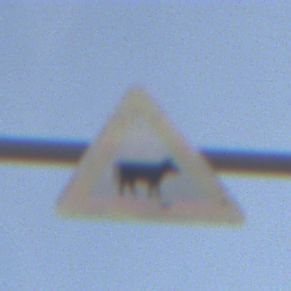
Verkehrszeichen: ViehtriebLinks
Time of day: SunriseSunset
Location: Outdoor (Suburban)
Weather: PartlyCloudy
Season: NotSpecified
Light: Natural